Question: I am using Also tried latest but facing same problem.
Now the problem is, Whenever I try to load the CKEDITOR to the Textarea Which is located inside the jQuery Dialog box, CKEditor loads properly, but When I try to create a hyper link, It open up the Link Popup box, but Link options () is not working.
For reference see the attached screen shot.
Please guide me, how to resolve this issue.
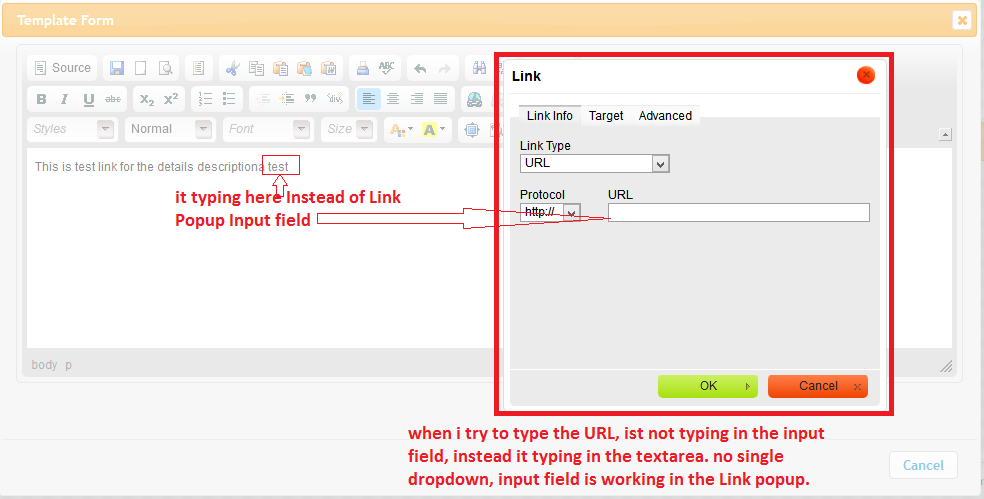
Answer: Here is the solution for the above problem, thats worked for me.
<URL>